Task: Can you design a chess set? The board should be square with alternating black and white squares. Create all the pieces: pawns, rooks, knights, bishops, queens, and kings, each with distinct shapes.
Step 2189:
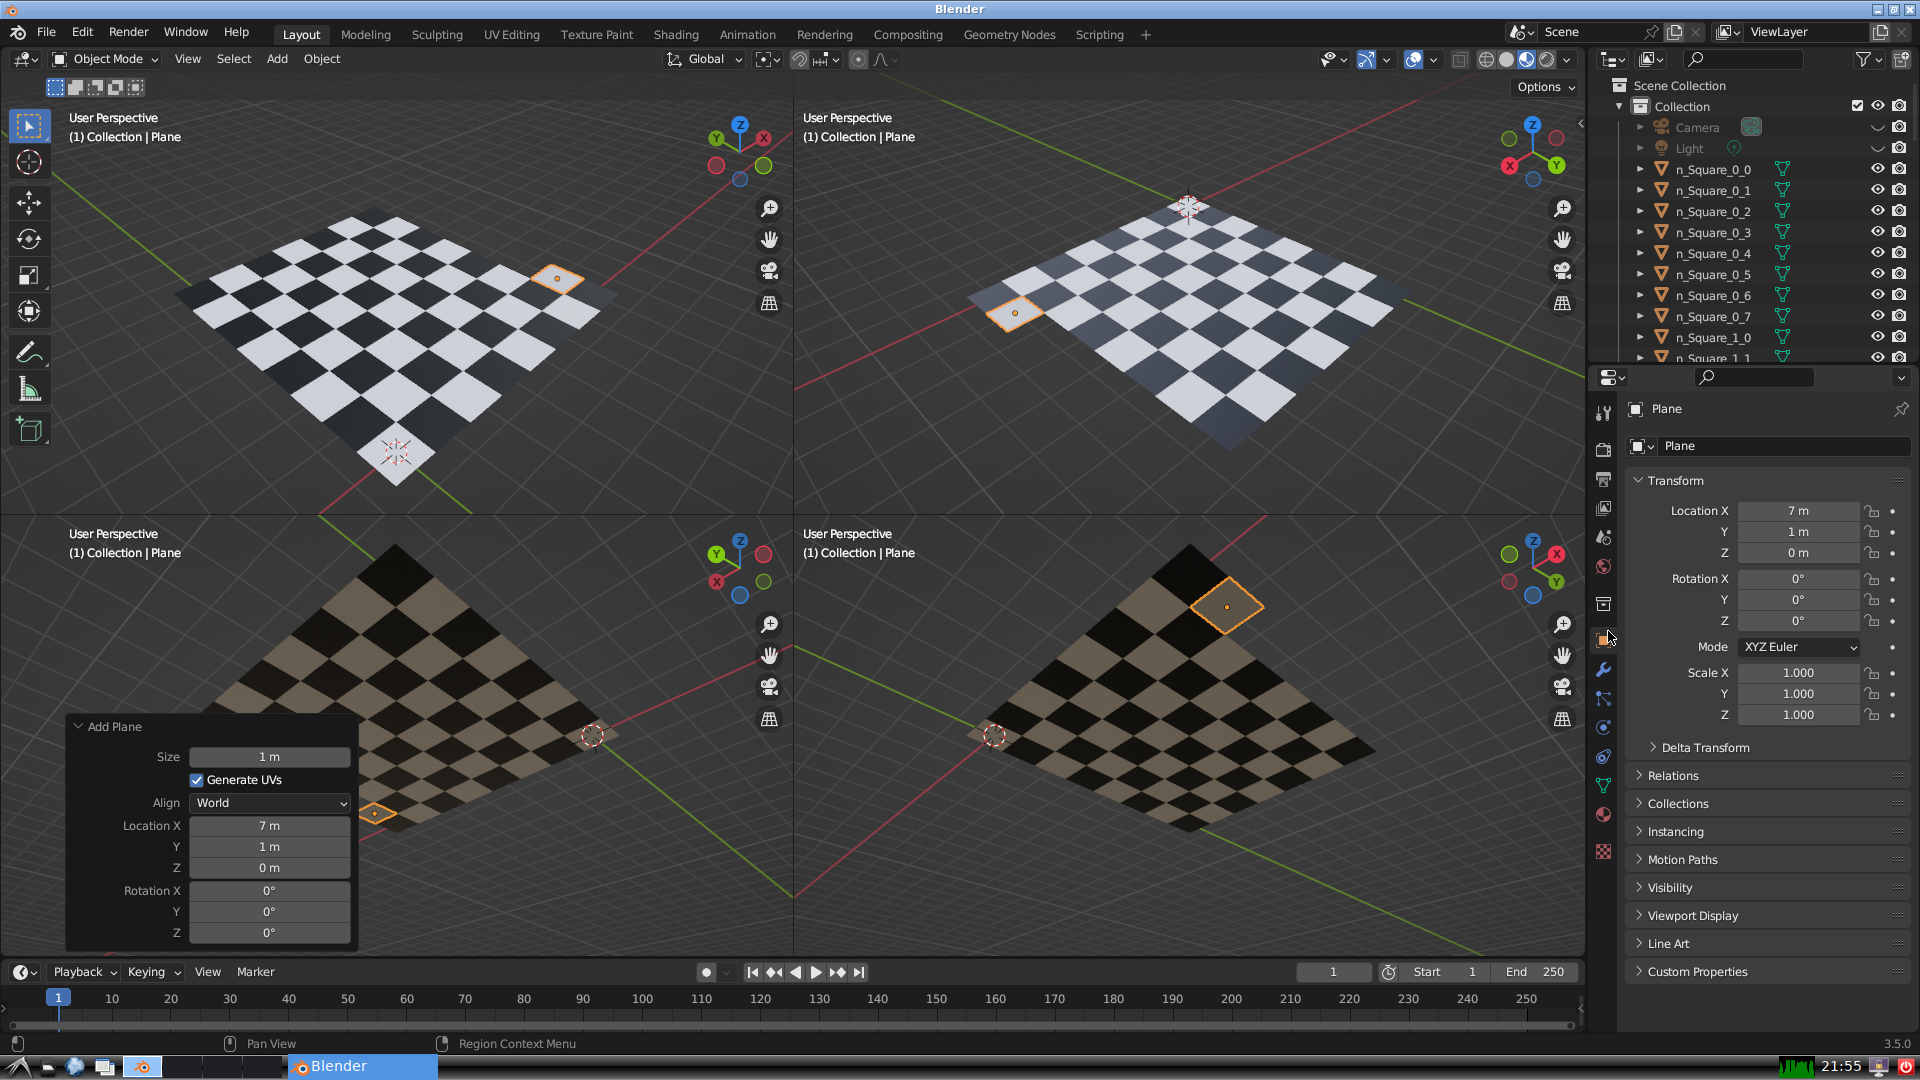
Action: {"mouse_move": [1732, 445]}